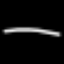
Label: line